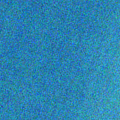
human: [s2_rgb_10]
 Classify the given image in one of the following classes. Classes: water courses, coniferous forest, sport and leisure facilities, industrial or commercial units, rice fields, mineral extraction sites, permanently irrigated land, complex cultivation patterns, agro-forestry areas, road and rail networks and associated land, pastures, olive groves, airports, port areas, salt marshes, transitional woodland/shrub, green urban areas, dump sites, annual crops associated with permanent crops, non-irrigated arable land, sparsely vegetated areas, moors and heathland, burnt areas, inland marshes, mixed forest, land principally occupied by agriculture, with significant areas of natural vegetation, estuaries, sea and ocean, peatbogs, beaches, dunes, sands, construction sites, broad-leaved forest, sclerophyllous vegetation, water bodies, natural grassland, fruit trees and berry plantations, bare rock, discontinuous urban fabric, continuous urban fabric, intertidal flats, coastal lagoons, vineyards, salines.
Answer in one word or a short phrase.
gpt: sea and ocean